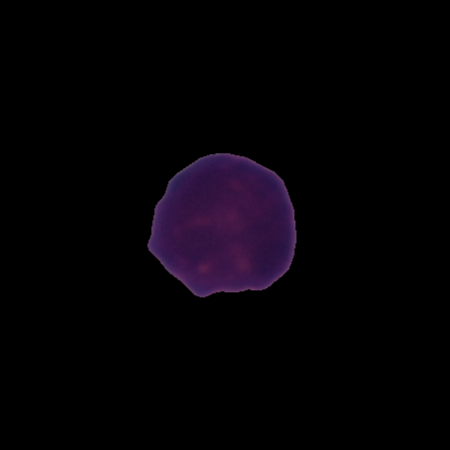
Label: healthy